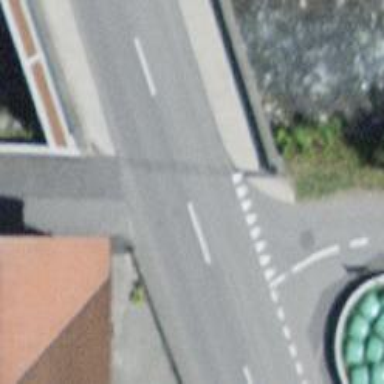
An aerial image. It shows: Secondary road with asphalt surface passing over bridge.